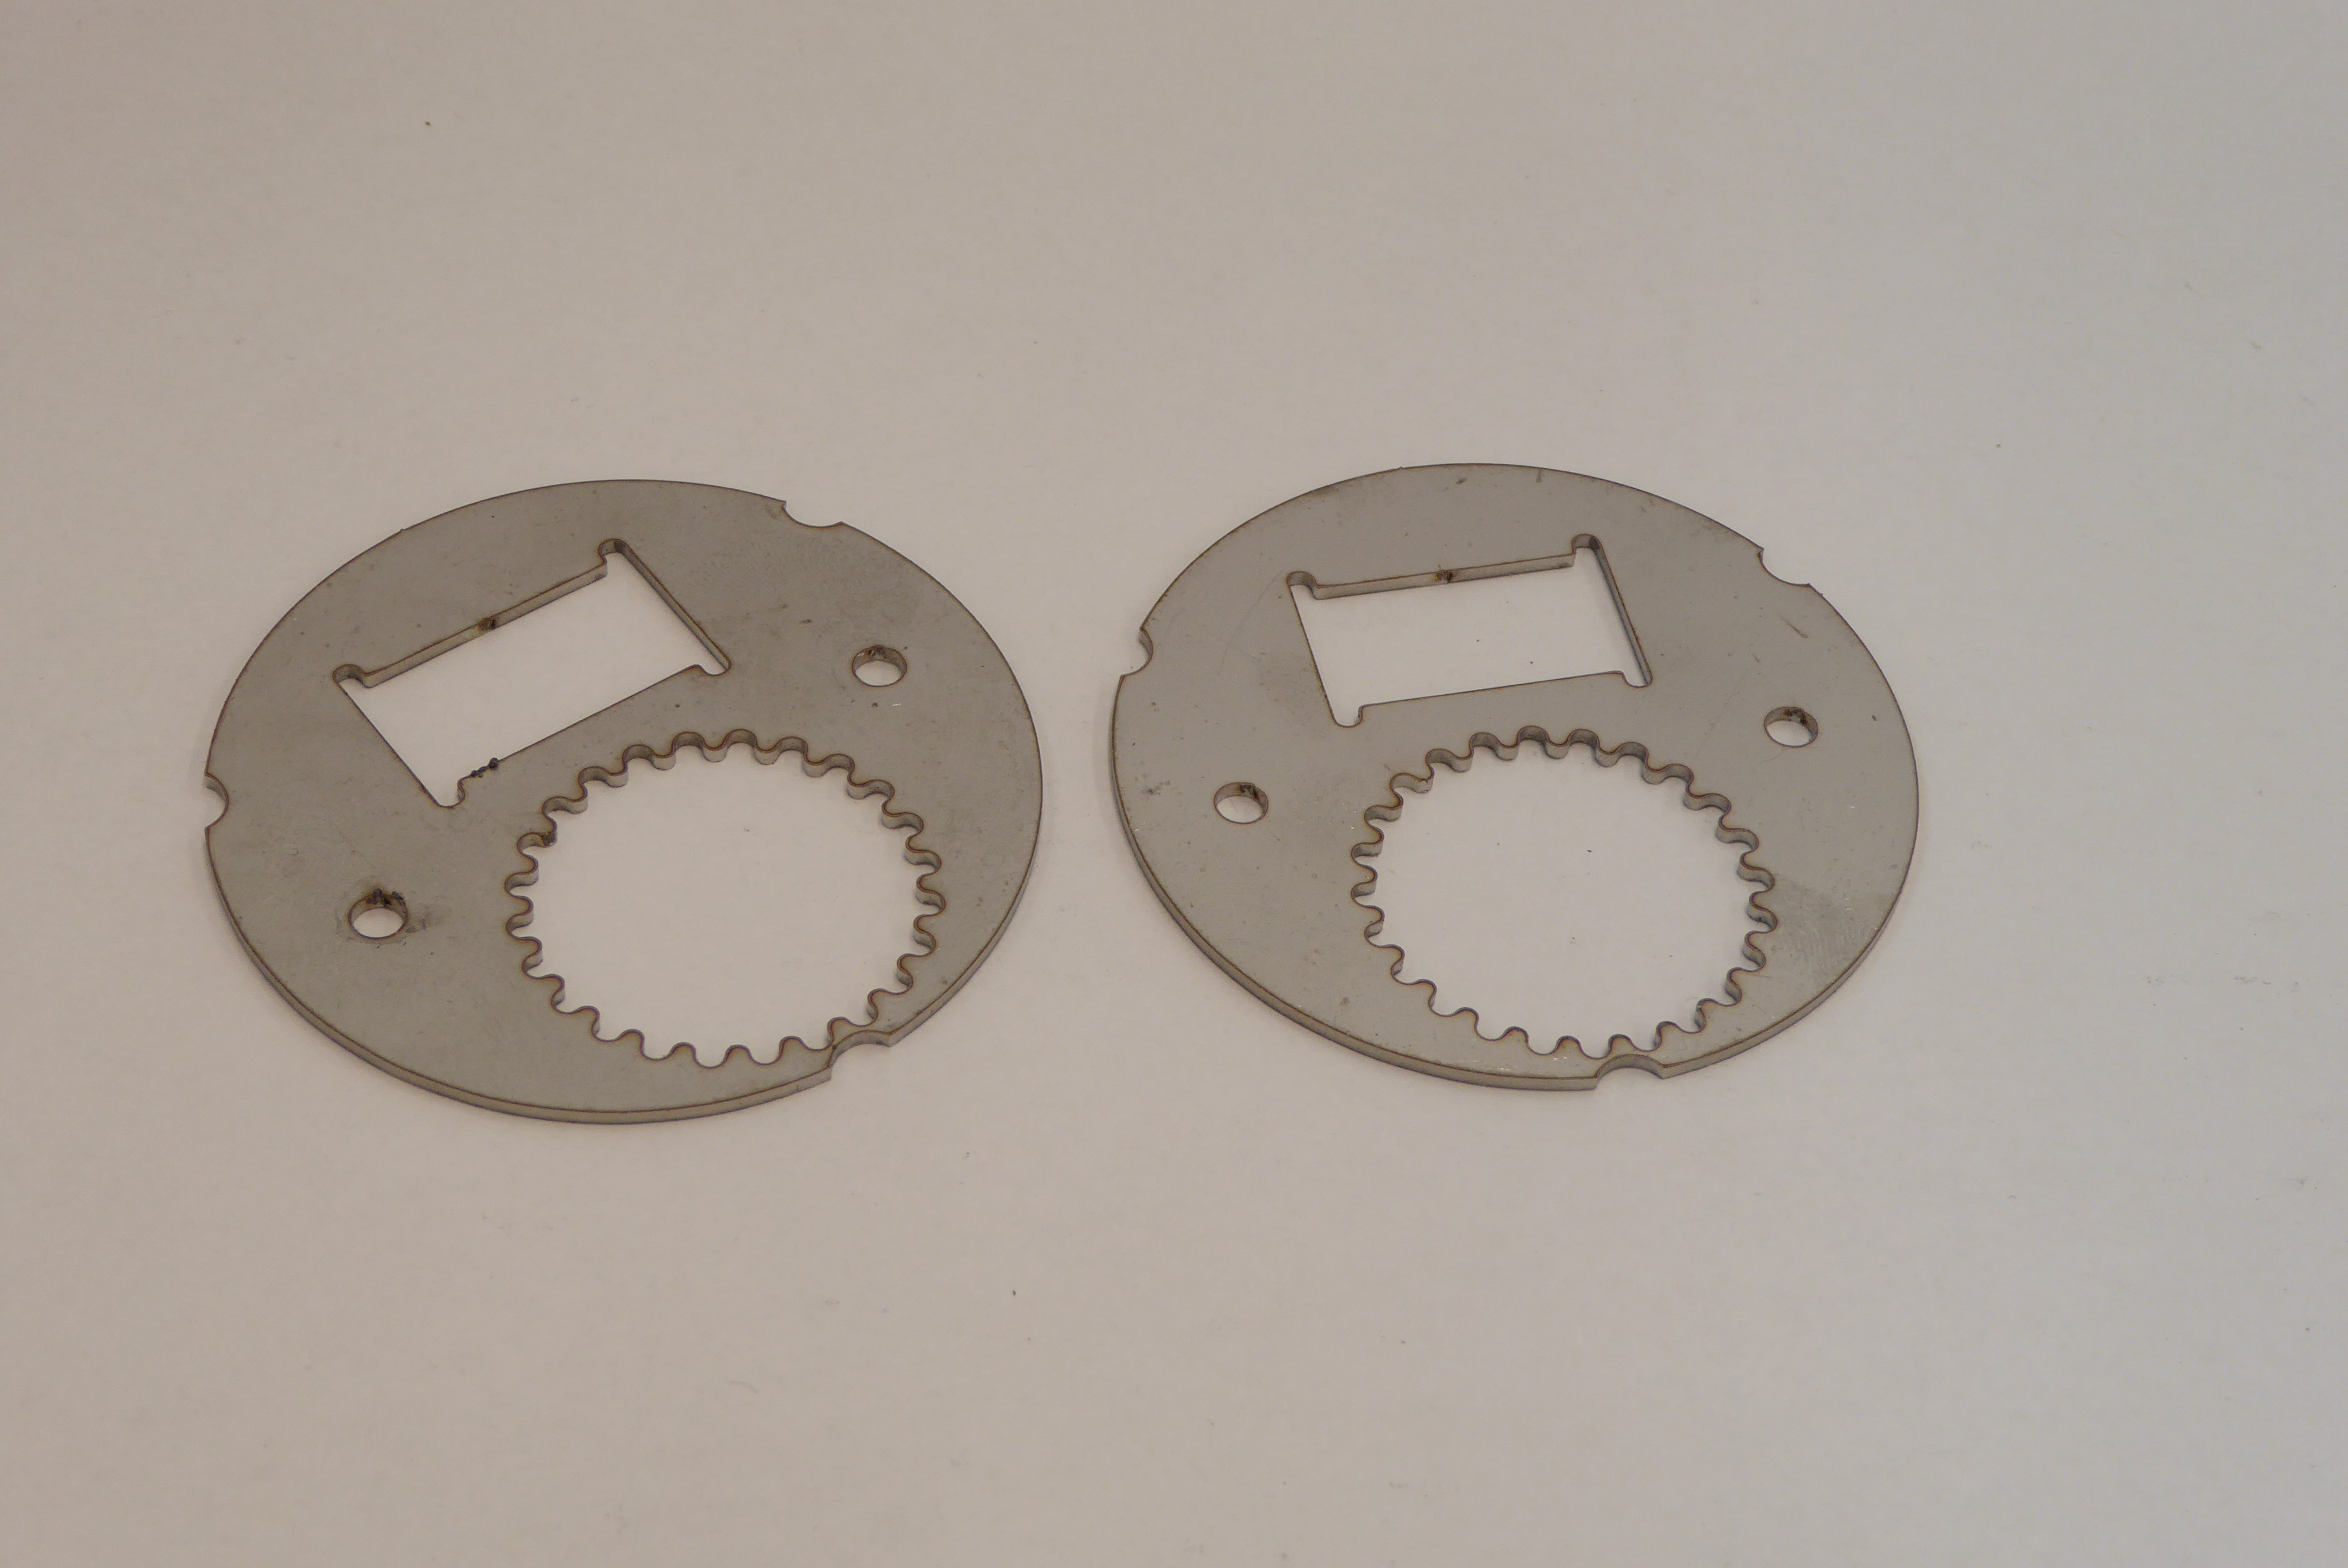
Label: Bottle Opener - Inlay